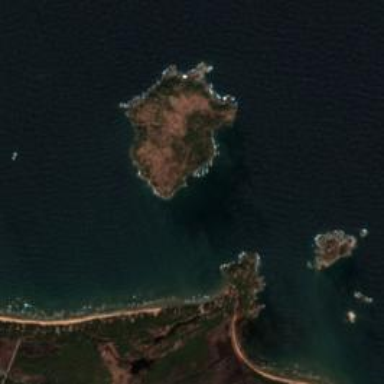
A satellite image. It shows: Islet.